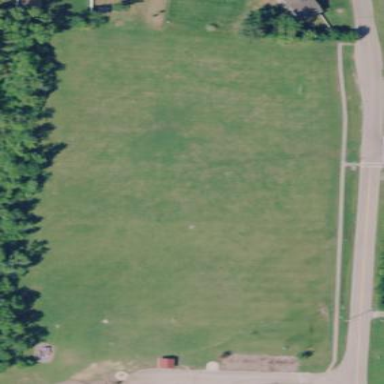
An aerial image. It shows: Soccer pitch with grass surface for leisure land.